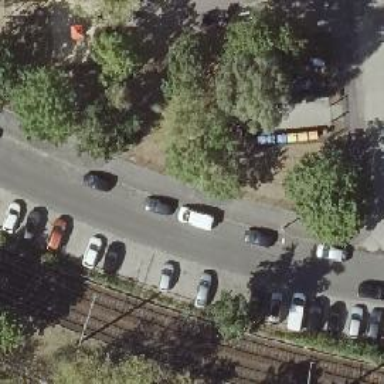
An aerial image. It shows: Residential road with asphalt surface and parallel on-street parking on the left lane.